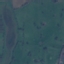
Land use / land cover: Pasture